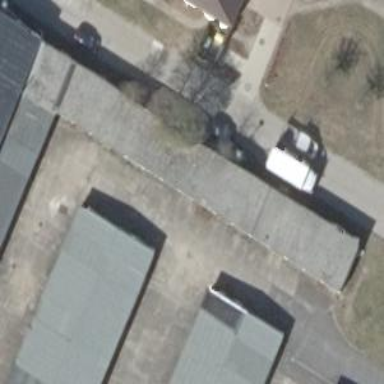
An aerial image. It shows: Group of garages.